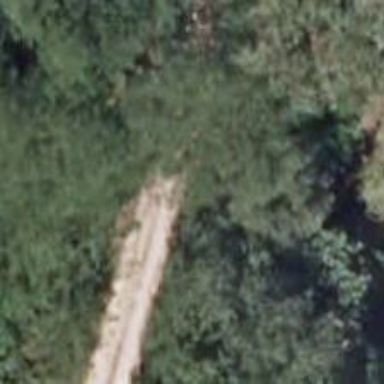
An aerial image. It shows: Track road with bridge.